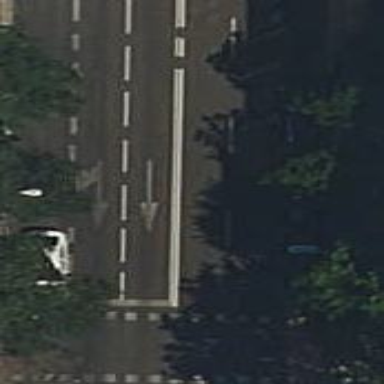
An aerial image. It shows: Tertiary road with asphalt surface and paving stones on both sidewalks.